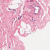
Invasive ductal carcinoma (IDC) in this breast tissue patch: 0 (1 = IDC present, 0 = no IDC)